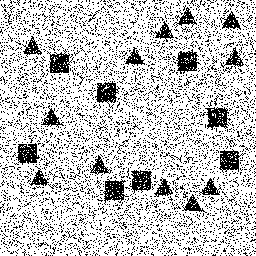
Squares: 8
Triangles: 12
Stars: 0
Total shapes: 20